Question: I am making a chat application in Java. They can add friends and chat with them.
Here is my add friend 'JFrame' idea:

I tried to google search 'Multi jpanel in one jscrollpane' but I found nothing. I ended up with custom 'JTable'. I want to create a custom 'JTable' which have 'JLabel's in different position in each slot. Users can just select a slot in 'JTable', then they can use the 'JButton' below to chat with them.
Is it possible to do this in Java. Is yes, please share your idea. Thanks.
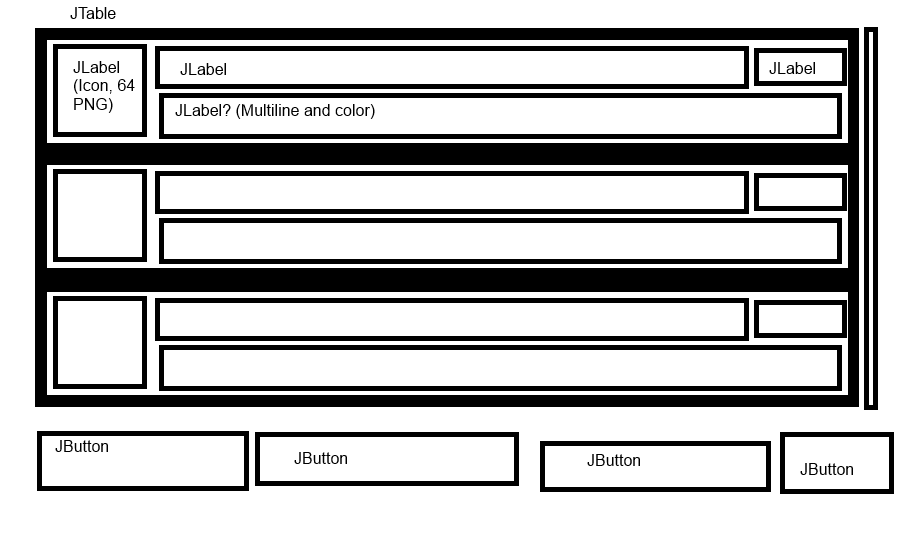
Answer: This is a completely different approach using neither a table nor a list. It uses panels as items arranged as a list inside of another panel. This solution doesn't requires any further modification to delegate any events to the underlying controls. The events are processed natively. The idea comes from <URL>. I have separated the logic into two parts for now.

## JPanelList class
This class is a 'JPanel' and maintains a list of such. ATM they can be added using the methods 'addPanel' and 'addPanels'.
'''
public class JPanelList extends JPanel {
private static final long serialVersionUID = 1L;
private JPanel mainList;
private List<JPanel> panels = new ArrayList<JPanel>();
public JPanelList() { this(new ArrayList<JPanel>()); }
public JPanelList(List<JPanel> panels) {
setLayout(new BorderLayout());
mainList = new JPanel(new GridBagLayout());
GridBagConstraints gbc = new GridBagConstraints();
gbc.gridwidth = GridBagConstraints.REMAINDER;
gbc.weightx = 1;
gbc.weighty = 1;
mainList.add(new JPanel(), gbc);
add(new JScrollPane(mainList));
addPanels(panels);
}
public void addPanels(List<JPanel> panels) {
for (JPanel panel : panels)
addPanel(panel);
}
public void addPanel(JPanel panel) {
GridBagConstraints gbc = new GridBagConstraints();
gbc.gridwidth = GridBagConstraints.REMAINDER;
gbc.weightx = 1;
gbc.fill = GridBagConstraints.HORIZONTAL;
mainList.add(panel, gbc, 0);
panels.add(panel);
validate();
repaint();
}
}
'''
## JListFrame test class with main function
'''
public class JPanelListFrame {
private JFrame frame;
public static void main(String[] args) {
EventQueue.invokeLater(new Runnable() {
public void run() {
try {
JPanelListFrame window = new JPanelListFrame();
window.frame.setVisible(true);
} catch (Exception e) {
e.printStackTrace();
}
}
});
}
public JPanelListFrame() {
frame = new JFrame();
frame.setBounds(100, 100, 210, 192);
frame.setDefaultCloseOperation(JFrame.EXIT_ON_CLOSE);
final JPanelList panelList = new JPanelList();
frame.getContentPane().add(panelList, BorderLayout.CENTER);
JButton btnAddMypanel = new JButton("Add MyPanel");
btnAddMypanel.addActionListener(new ActionListener() {
public void actionPerformed(ActionEvent e) {
// just add a MyPanel with a Value containing a
// "asdf" and a random boolean
panelList.addPanel(new MyPanel(new Value("asdf",
(int) (2 * Math.random()) % 2 == 0)));
}
});
panelList.add(btnAddMypanel, BorderLayout.SOUTH);
}
}
'''
One drawback with this solution is that the selection mechanics are lost. When selecting elements is a key requirement maybe a 'JList' might be more appropriate. Another thing is that the items are not rendered as they would be rendered inside a 'JList' or 'JTable' e.g. using fancy borders. This can be solved by somehow adding a border decorator before adding the panels into the 'mainList' of the 'JPanelList'.